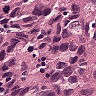
Metastatic tissue present: yes